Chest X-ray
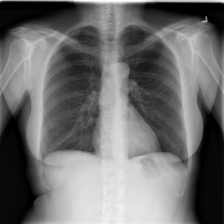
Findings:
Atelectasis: positive
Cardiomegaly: negative
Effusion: negative
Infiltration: positive
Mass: negative
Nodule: negative
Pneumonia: negative
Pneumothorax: negative
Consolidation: negative
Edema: negative
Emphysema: negative
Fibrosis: negative
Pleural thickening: negative
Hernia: negative